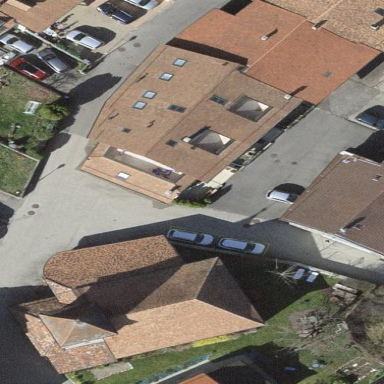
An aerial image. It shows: Simple and straightforward house.